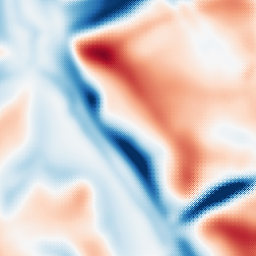
Category: multiscale
Decomposition family: dog
Decomposition parameters: sigma_low: 5
sigma_high: 20
Upsampling method: regularized
Upsampling parameters: scale: 4
lambda_reg: 0.1
Upsampling scale: 4